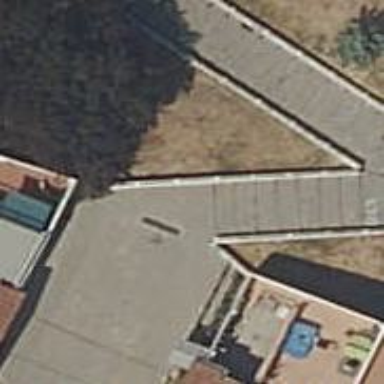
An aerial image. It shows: Footway made of paving stones.